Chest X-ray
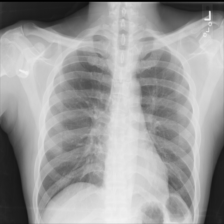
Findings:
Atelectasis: negative
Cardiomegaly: negative
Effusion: negative
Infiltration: negative
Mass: negative
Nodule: negative
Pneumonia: negative
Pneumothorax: negative
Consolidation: negative
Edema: negative
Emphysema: negative
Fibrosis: negative
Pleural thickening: negative
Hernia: negative